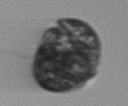
Label: Margalefidinium